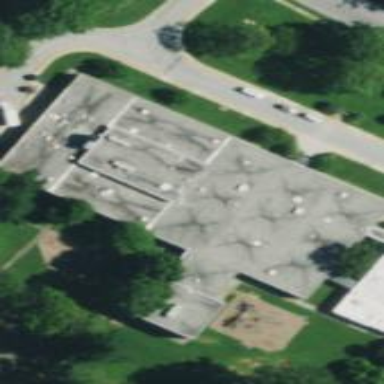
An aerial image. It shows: Red school building with flat roof.